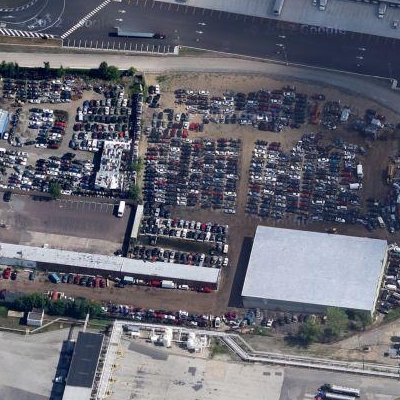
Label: Parking